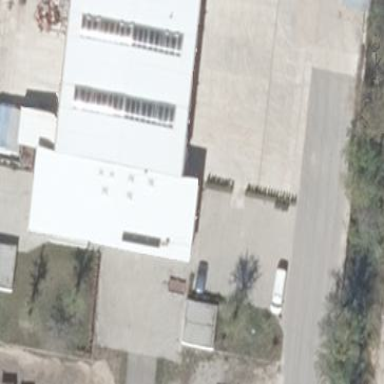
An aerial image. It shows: Commercial building.